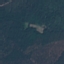
Land use / land cover class: Forest